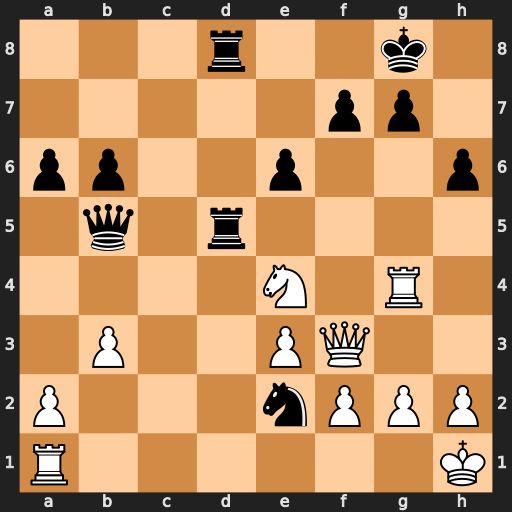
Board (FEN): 3r2k1/5pp1/pp2p2p/1q1r4/4N1R1/1P2PQ2/P3nPPP/R6K
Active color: w
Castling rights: -
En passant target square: -
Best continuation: Nf6+ Kf8 Nxd5